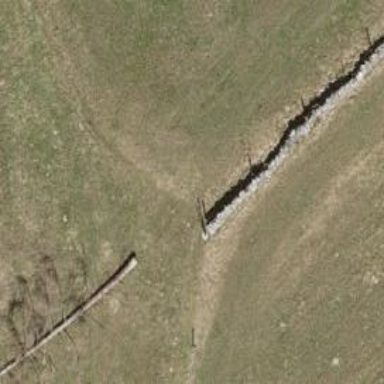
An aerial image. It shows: Dry stone wall barrier.